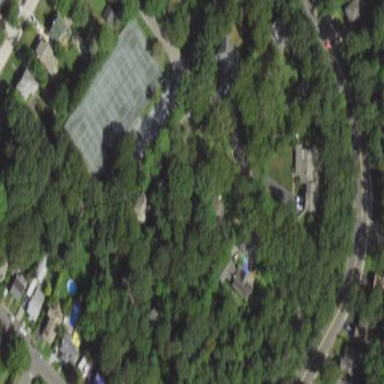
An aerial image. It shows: Sports centre dedicated to tennis.